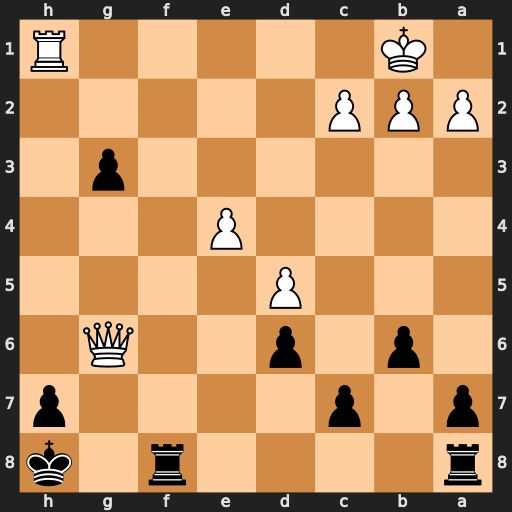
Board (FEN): r4r1k/p1p4p/1p1p2Q1/3P4/4P3/6p1/PPP5/1K5R
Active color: b
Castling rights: -
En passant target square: -
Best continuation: Rf1+ Rxf1 hxg6